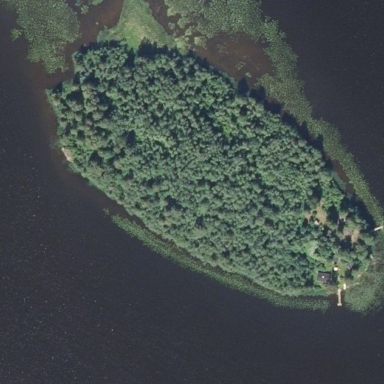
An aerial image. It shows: Island.